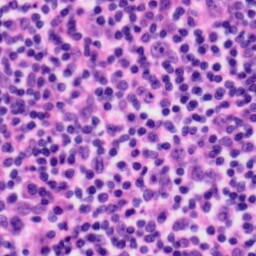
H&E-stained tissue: Tonsil